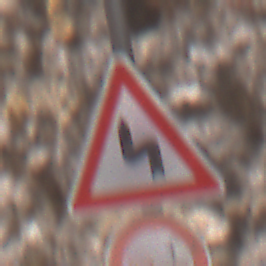
Verkehrszeichen: DoppelkurveZunaechstLinks
Zusatzzeichen unten: VerbotUeberholenEinspurigeFahrzeuge
Umgebung: Outdoor, Urban
Tageszeit: Midday
Wetter: PartlyCloudy
Licht: Natural
Jahreszeit: NotSpecified
Kontrast: MediumContrast